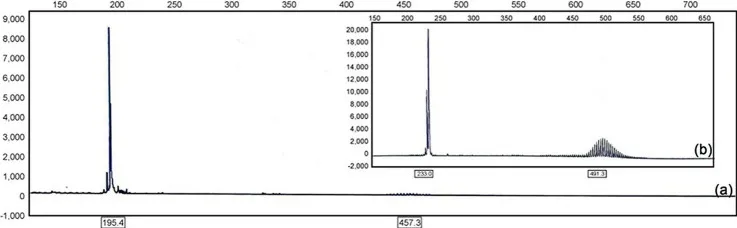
(A) Electropherograms showing GC-rich regions using PCR and repeat-primed PCR assays in affected individuals (a) and positive control subjects (b).
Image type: chart (chart)